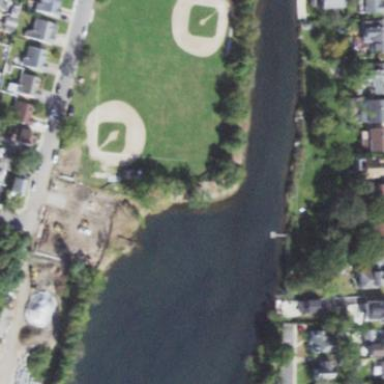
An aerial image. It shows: Baseball pitch for leisure and sports activities.